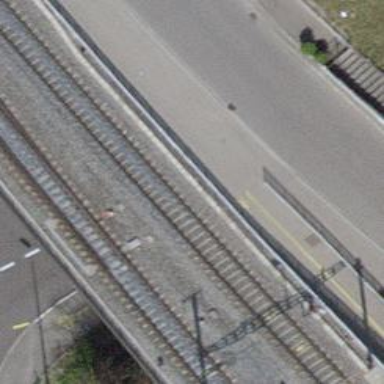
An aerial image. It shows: Path on bridge with asphalt surface. The cycleway and footway on the bridge also have asphalt surfaces.